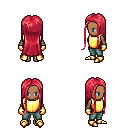
a pixel art fantasy rpg character, female body template, human, dark skin, gold chest armor, teal pants, ruby red extra-long hairstyle, gold gloves, gold boots, four views (front, back, left, right), 2x2 character sprite sheet, small pixel art, hard edges, no anti-aliasing